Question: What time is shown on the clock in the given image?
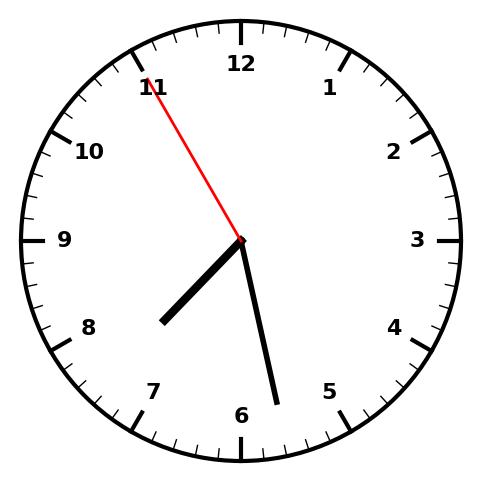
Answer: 07:27:55